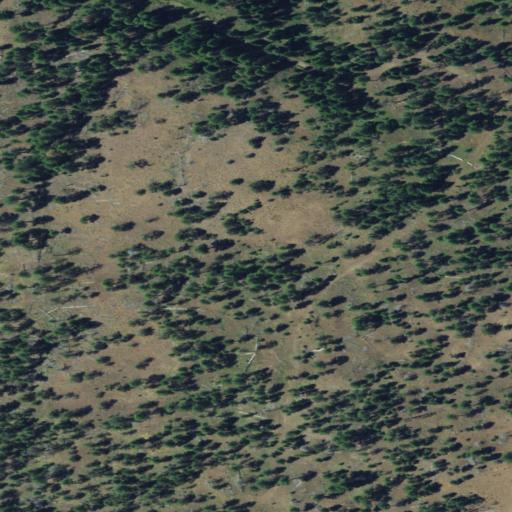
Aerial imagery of plain(s) in Oregon named Spring Valley meadow containing evergreen forest and shrub